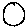
Label: circle